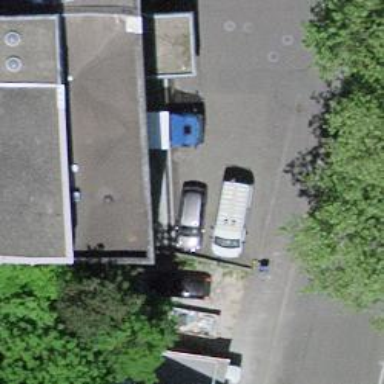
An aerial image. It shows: Parking entrance.